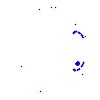
Particle: proton